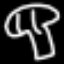
Label: mushroom